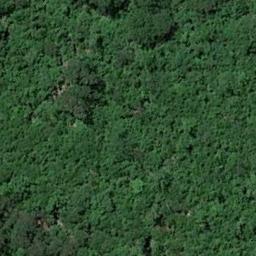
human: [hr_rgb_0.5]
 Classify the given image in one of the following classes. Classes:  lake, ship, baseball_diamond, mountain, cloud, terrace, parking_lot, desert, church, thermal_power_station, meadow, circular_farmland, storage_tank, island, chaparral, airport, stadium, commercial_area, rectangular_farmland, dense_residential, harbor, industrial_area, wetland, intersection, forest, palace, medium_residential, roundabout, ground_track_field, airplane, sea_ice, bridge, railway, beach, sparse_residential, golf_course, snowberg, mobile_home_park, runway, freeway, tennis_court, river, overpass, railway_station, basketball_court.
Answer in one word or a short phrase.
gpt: forest